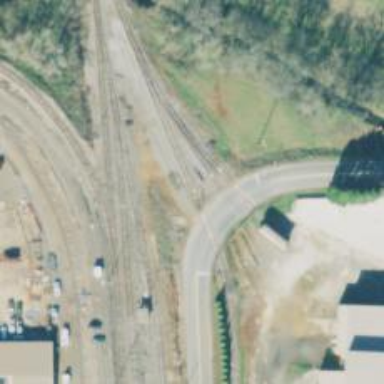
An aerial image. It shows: Wedge used for railway derailment.